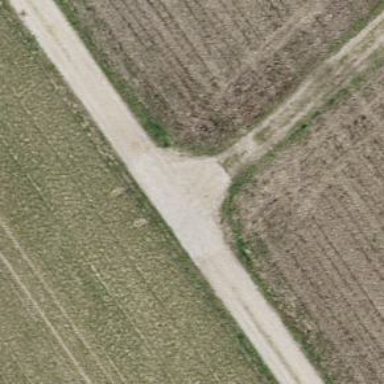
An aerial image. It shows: Well-maintained track road of grade 1.